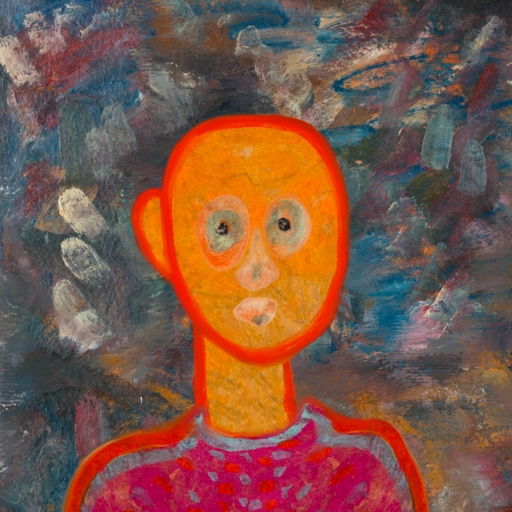
Background: Boggyland, Head And Neck Front: Sisters, Face Front: Childish, Bust: Sisters, Hair Front: Blank, Head Accessory: Blank, Second Necklace: Blank, Necklace: Blank, Baby: Blank